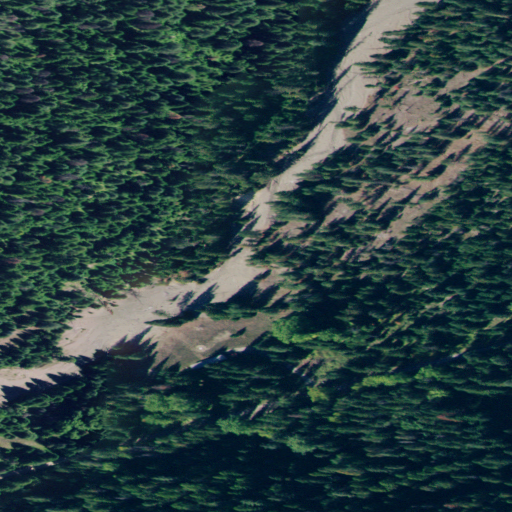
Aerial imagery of valley in Idaho named Dobson Gulch containing evergreen forest, barren land, open development, and shrub